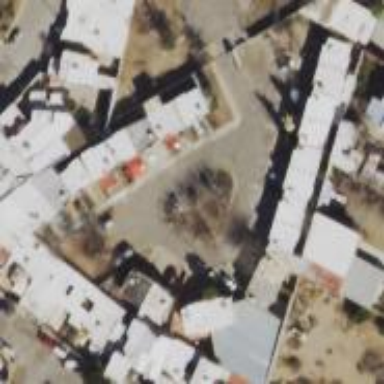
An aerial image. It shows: Residential area.